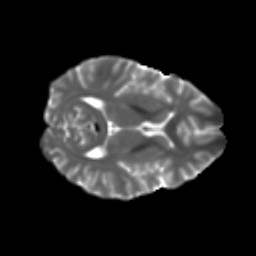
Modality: T2w
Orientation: axial
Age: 22
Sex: female
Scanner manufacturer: ge
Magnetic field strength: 3 T
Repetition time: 7.8 s
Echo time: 0.0606 s